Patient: sex F, age 63
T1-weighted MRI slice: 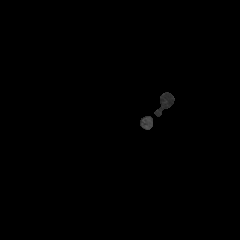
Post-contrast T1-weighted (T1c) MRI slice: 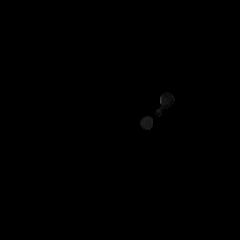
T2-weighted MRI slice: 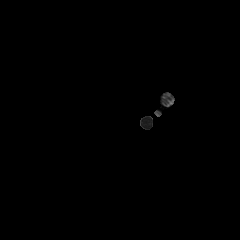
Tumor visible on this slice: no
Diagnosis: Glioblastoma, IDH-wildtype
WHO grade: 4